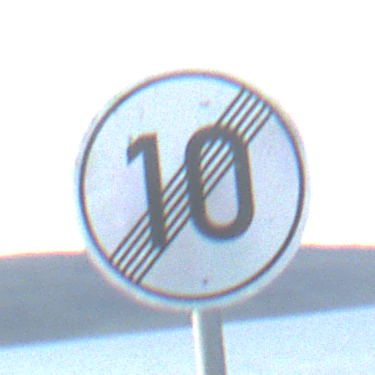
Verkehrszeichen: EndeGeschwindigkeit10
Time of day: SunriseSunset
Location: Outdoor (RoadRail)
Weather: PartlyCloudy
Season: NotSpecified
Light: Natural